Field crop: maize
Growth stage: 2
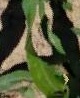
Species: maize